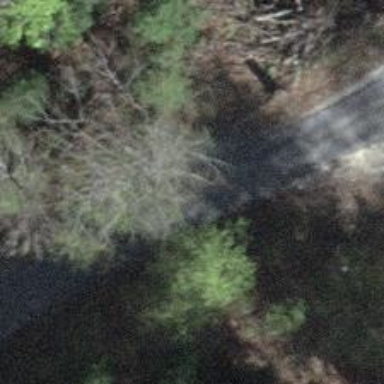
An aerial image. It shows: Unclassified road with asphalt surface.